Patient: sex M, age 61
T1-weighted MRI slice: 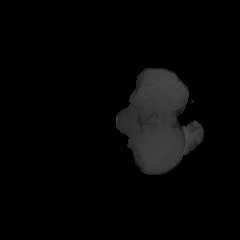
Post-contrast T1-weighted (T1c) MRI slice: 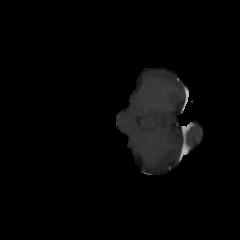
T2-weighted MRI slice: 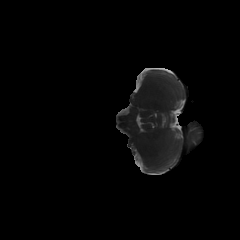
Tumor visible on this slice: no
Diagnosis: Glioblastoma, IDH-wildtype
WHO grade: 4